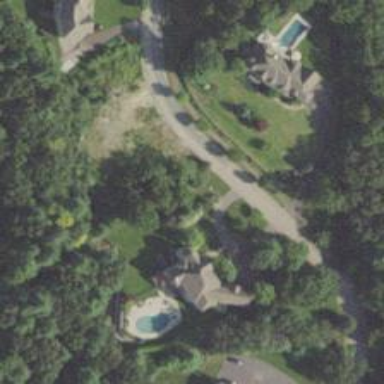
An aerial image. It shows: Driveway.